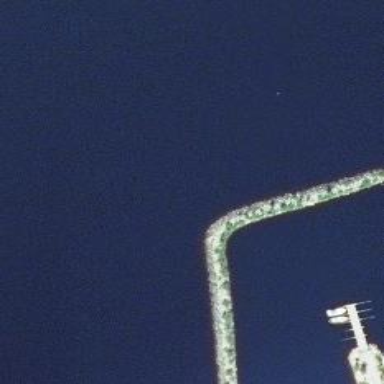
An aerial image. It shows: Breakwater structure.